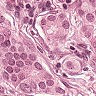
Metastatic tissue present: yes